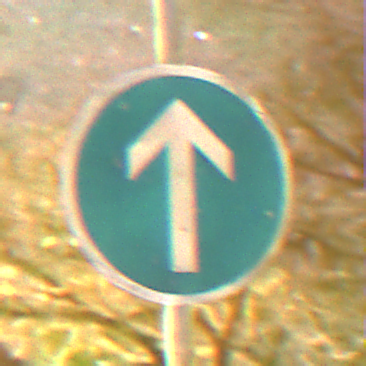
Verkehrszeichen: VorgeschriebeneFahrtrichtungGeradeaus
Umgebung: Outdoor, Suburban
Tageszeit: Night
Wetter: Clear
Licht: Artificial
Jahreszeit: NotSpecified
Kontrast: HighContrast